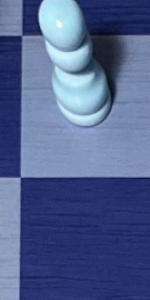
Label: Empty